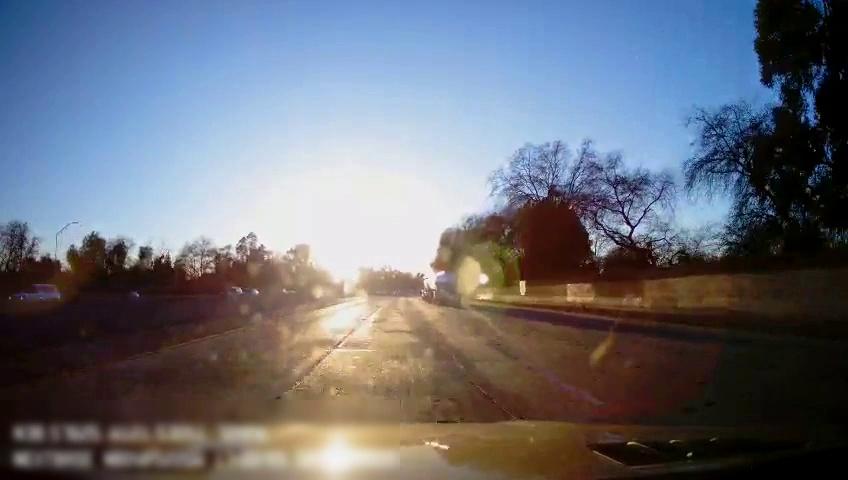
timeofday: Day
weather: Sunny
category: Drivable Space
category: Vehicles | Truck
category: Vehicles | Car
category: Vehicles | Car
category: Vehicles | Car
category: Lanes | Current Lane
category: Lanes | Current Lane
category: Lanes | Alternate Lane
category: Lanes | Alternate Lane